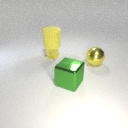
small yellow metal cylinder behind large yellow metal sphere